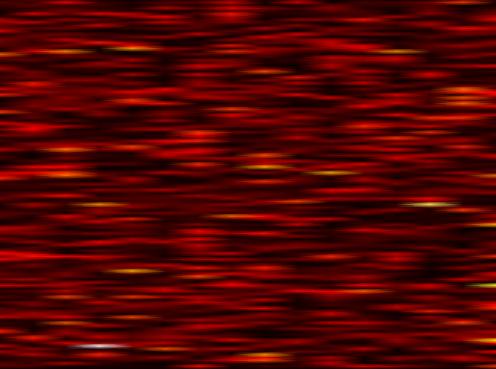
Label: OFDM